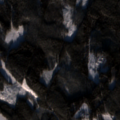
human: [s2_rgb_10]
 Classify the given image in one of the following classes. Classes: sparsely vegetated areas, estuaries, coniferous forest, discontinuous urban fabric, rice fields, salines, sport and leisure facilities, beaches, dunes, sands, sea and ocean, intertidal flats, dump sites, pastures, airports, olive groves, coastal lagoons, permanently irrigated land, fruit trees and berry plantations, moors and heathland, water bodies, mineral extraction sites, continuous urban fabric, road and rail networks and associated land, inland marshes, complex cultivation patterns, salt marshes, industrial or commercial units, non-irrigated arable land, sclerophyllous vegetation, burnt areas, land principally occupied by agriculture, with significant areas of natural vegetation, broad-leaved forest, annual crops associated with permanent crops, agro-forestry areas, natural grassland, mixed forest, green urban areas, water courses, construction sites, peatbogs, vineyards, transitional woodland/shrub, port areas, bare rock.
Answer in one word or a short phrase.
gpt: coniferous forest, water bodies